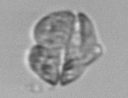
Label: Karenia